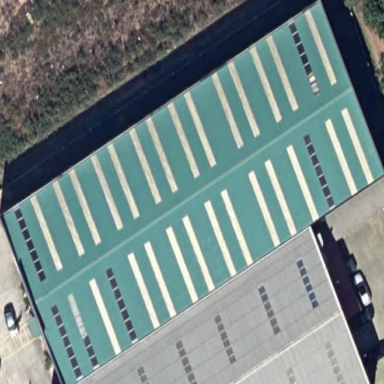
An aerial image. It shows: Industrial building.